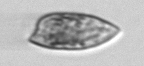
Label: Prorocentrum_dentatum